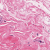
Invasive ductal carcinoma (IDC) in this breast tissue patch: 0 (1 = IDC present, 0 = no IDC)